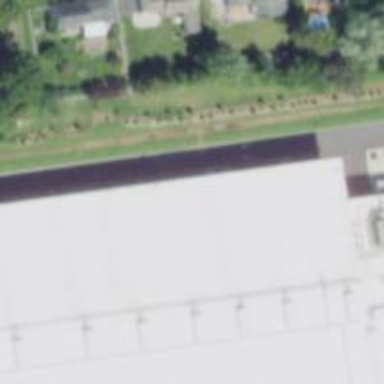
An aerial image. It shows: Driveway for service vehicles.